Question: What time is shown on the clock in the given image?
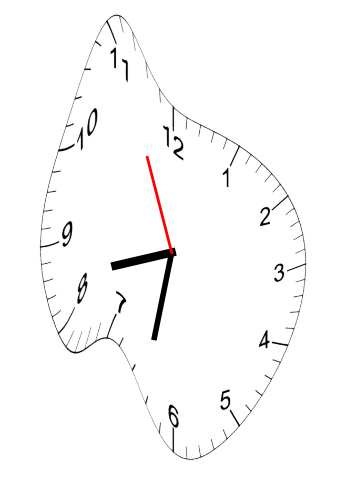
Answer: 08:31:56